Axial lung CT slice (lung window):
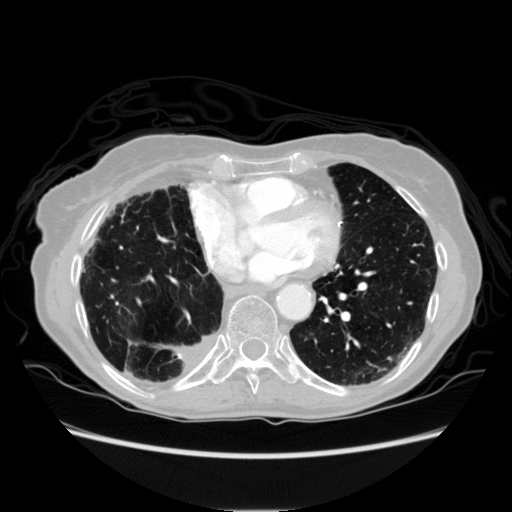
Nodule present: no